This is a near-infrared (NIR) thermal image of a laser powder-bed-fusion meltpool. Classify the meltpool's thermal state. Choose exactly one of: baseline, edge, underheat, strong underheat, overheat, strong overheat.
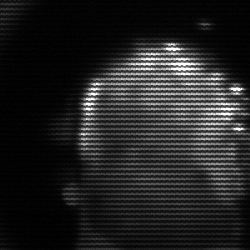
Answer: baseline